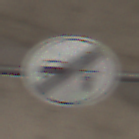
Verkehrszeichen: EndeVerbotUeberholenEinspurigeFahrzeuge
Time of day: Midday
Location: Roofed (Tunnel)
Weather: NotSpecified
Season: NotSpecified
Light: Natural